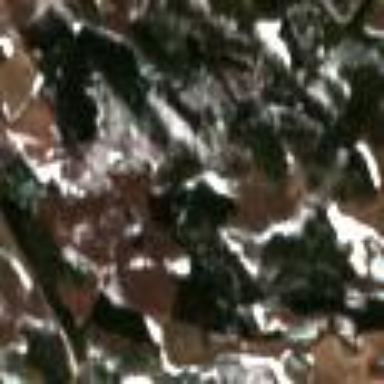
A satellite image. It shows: Mixed woodland area with various types of leaves.